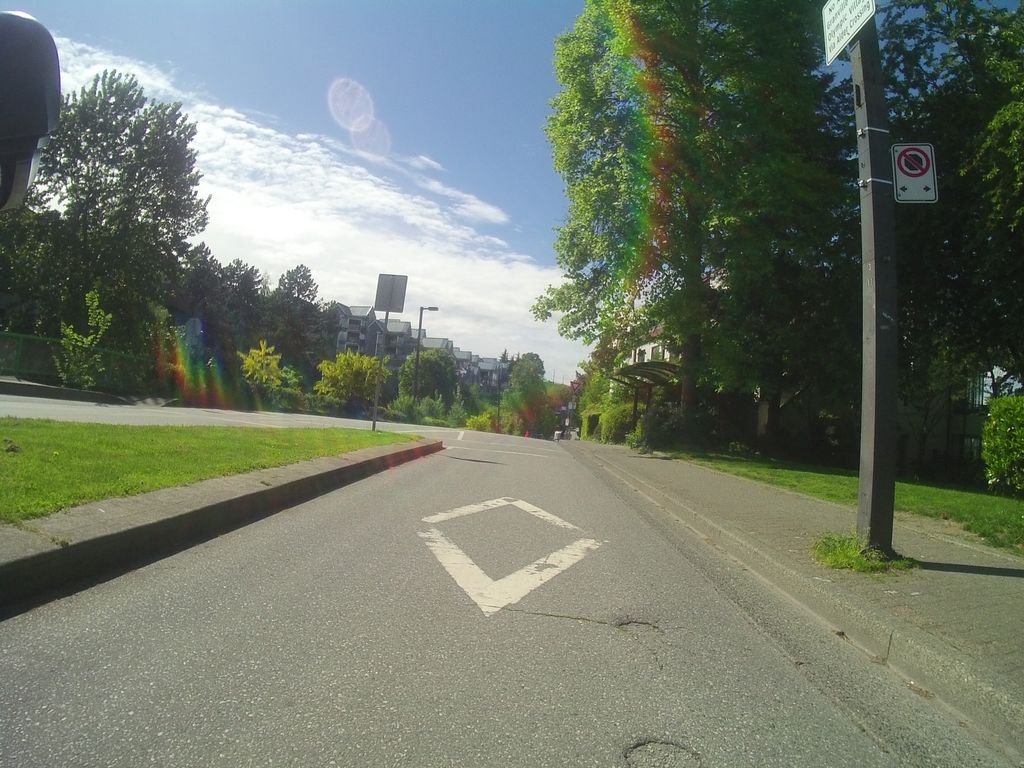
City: vancouver